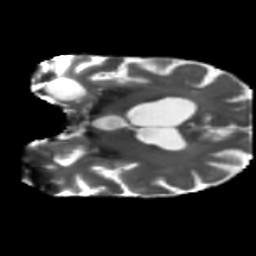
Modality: T2w
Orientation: coronal
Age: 75
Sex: male
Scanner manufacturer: siemens
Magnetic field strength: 3 T
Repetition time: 5.47 s
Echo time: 0.0854 s